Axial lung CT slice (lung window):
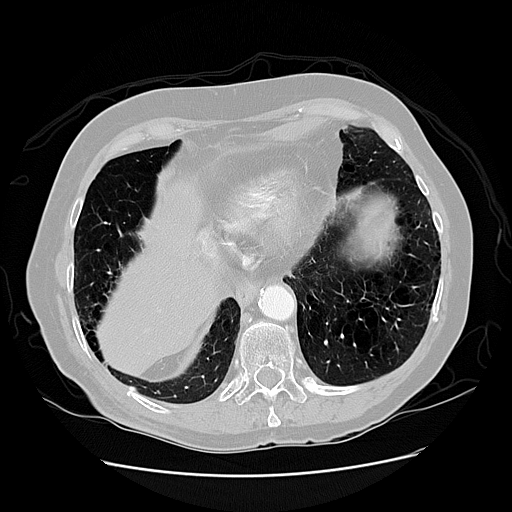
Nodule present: no